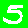
Digit: 5